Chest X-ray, PA view. Patient: 70 years old, sex F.
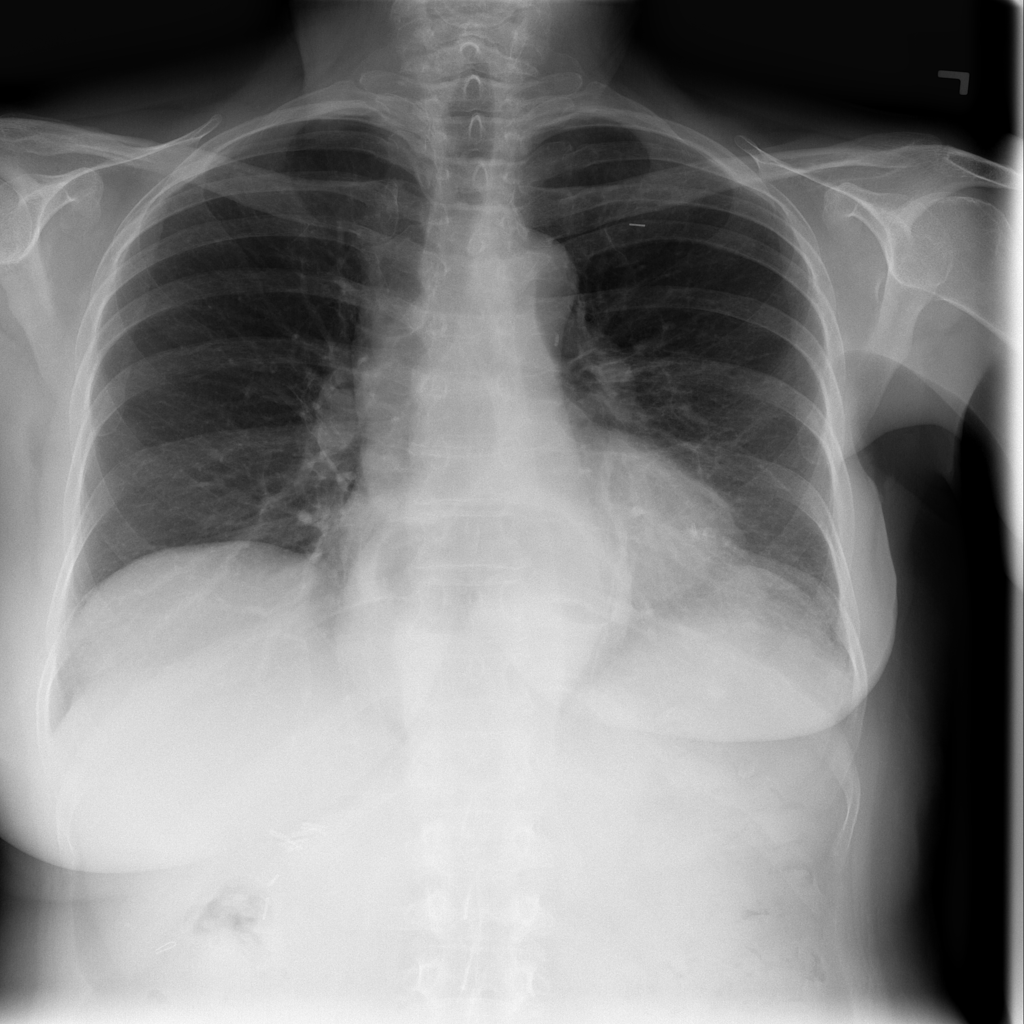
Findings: Hernia, Infiltration